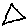
Label: triangle